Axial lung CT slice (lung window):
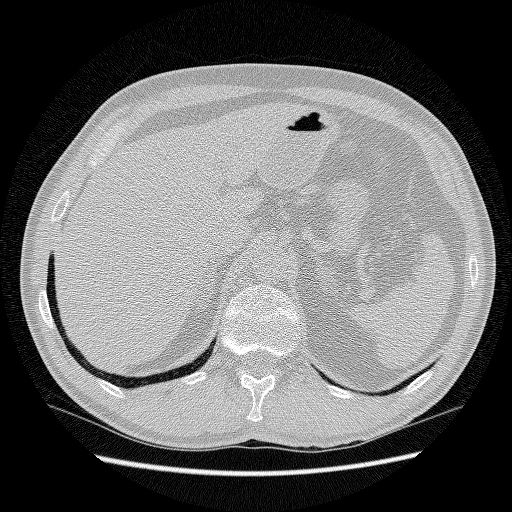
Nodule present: no